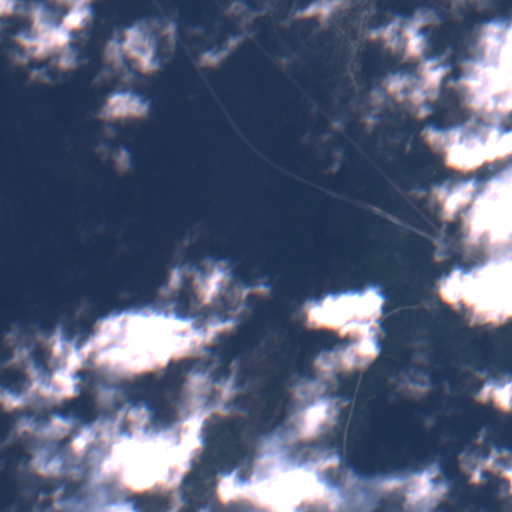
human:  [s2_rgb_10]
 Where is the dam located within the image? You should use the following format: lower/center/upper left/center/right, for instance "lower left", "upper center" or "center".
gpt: The dam is located in the lower right of the image.
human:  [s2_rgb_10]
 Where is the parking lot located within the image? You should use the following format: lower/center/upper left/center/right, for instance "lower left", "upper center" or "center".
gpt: The parking lot is located in the upper right of the image.
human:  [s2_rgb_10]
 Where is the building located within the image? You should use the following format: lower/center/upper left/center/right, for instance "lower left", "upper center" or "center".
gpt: The building is located in the upper right of the image.
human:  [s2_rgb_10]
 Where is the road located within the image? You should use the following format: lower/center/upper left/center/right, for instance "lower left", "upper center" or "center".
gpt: There is no road in the image.